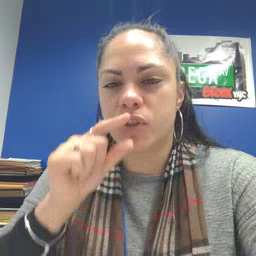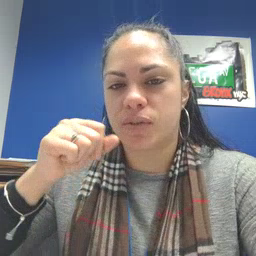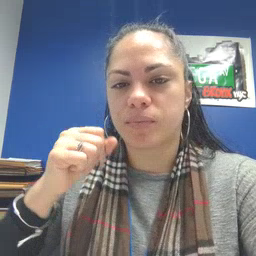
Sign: hen